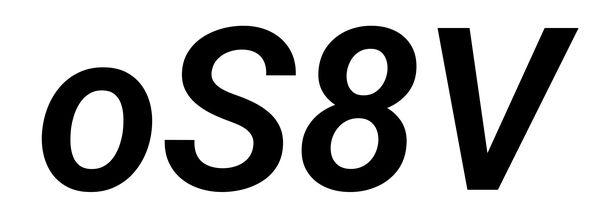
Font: Roboto-Italic_SemiBold_Italic